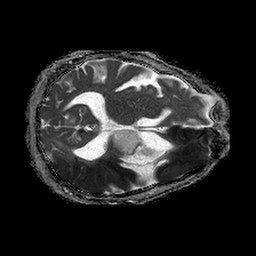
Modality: ADC
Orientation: axial
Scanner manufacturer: philips
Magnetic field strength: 1.5 T
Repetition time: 4.6 s
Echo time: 0.08517 s